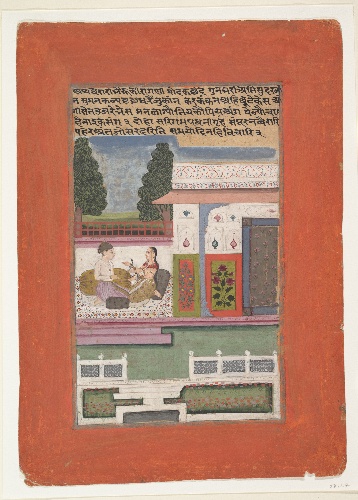
Date: early 18th century
Object type: Folio
Classification: Paintings
Medium: Ink, opaque watercolor, and gilt on paper
Culture: India (Rajasthan, Amber)
Dimensions: 13 3/4 x 9 3/4 in. (34.9 x 24.8 cm)
Department: Asian Art
Credit line: Rogers Fund, 1958
Accession year: 1958
Repository: Metropolitan Museum of Art, New York, NY
Tags: Men|Women